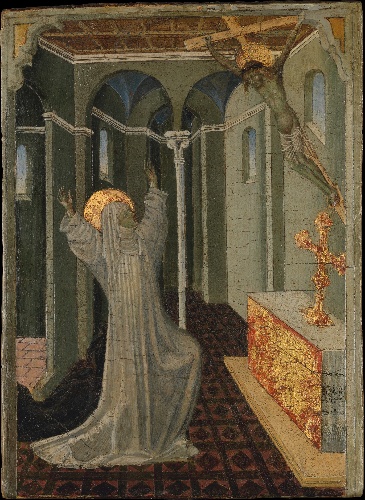
Title: Saint Catherine of Siena Receiving the Stigmata
Artist: Giovanni di Paolo (Giovanni di Paolo di Grazia)
Artist bio: Italian, Siena 1398–1482 Siena
Date: ca. 1447–65
Object type: Painting
Classification: Paintings
Medium: Tempera and gold on wood
Dimensions: Overall: 11 in. × 7 7/8 in. (27.9 × 20 cm)
Department: Robert Lehman Collection
Credit line: Robert Lehman Collection, 1975
Accession year: 1975
Repository: Metropolitan Museum of Art, New York, NY
Tags: Christ|Saint Catherine|Cross|Crucifixion